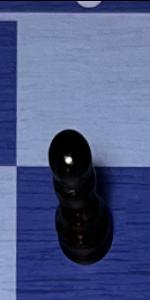
Label: Pawn_Black